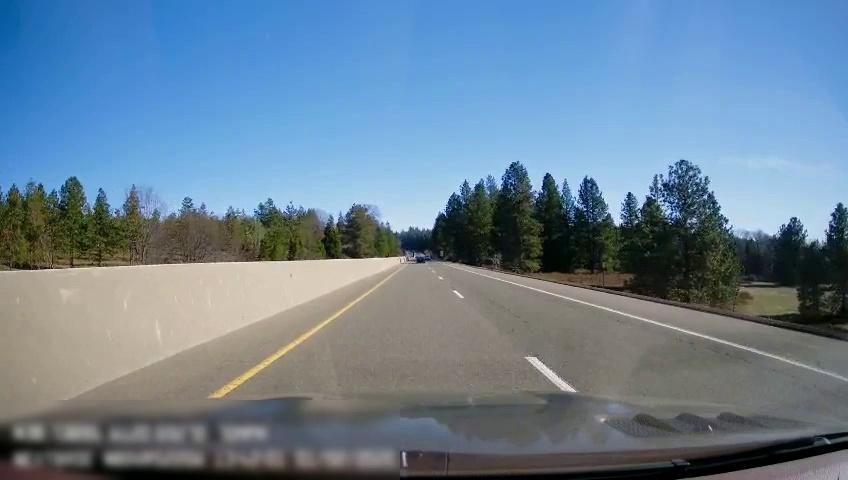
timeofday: Day
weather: Sunny
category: Drivable Space
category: Lanes | Alternate Lane
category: Lanes | Current Lane
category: Lanes | Alternate Lane